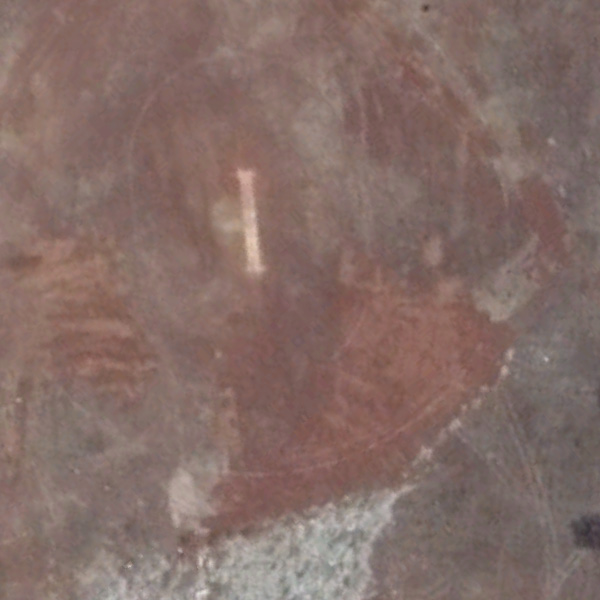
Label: BareLand